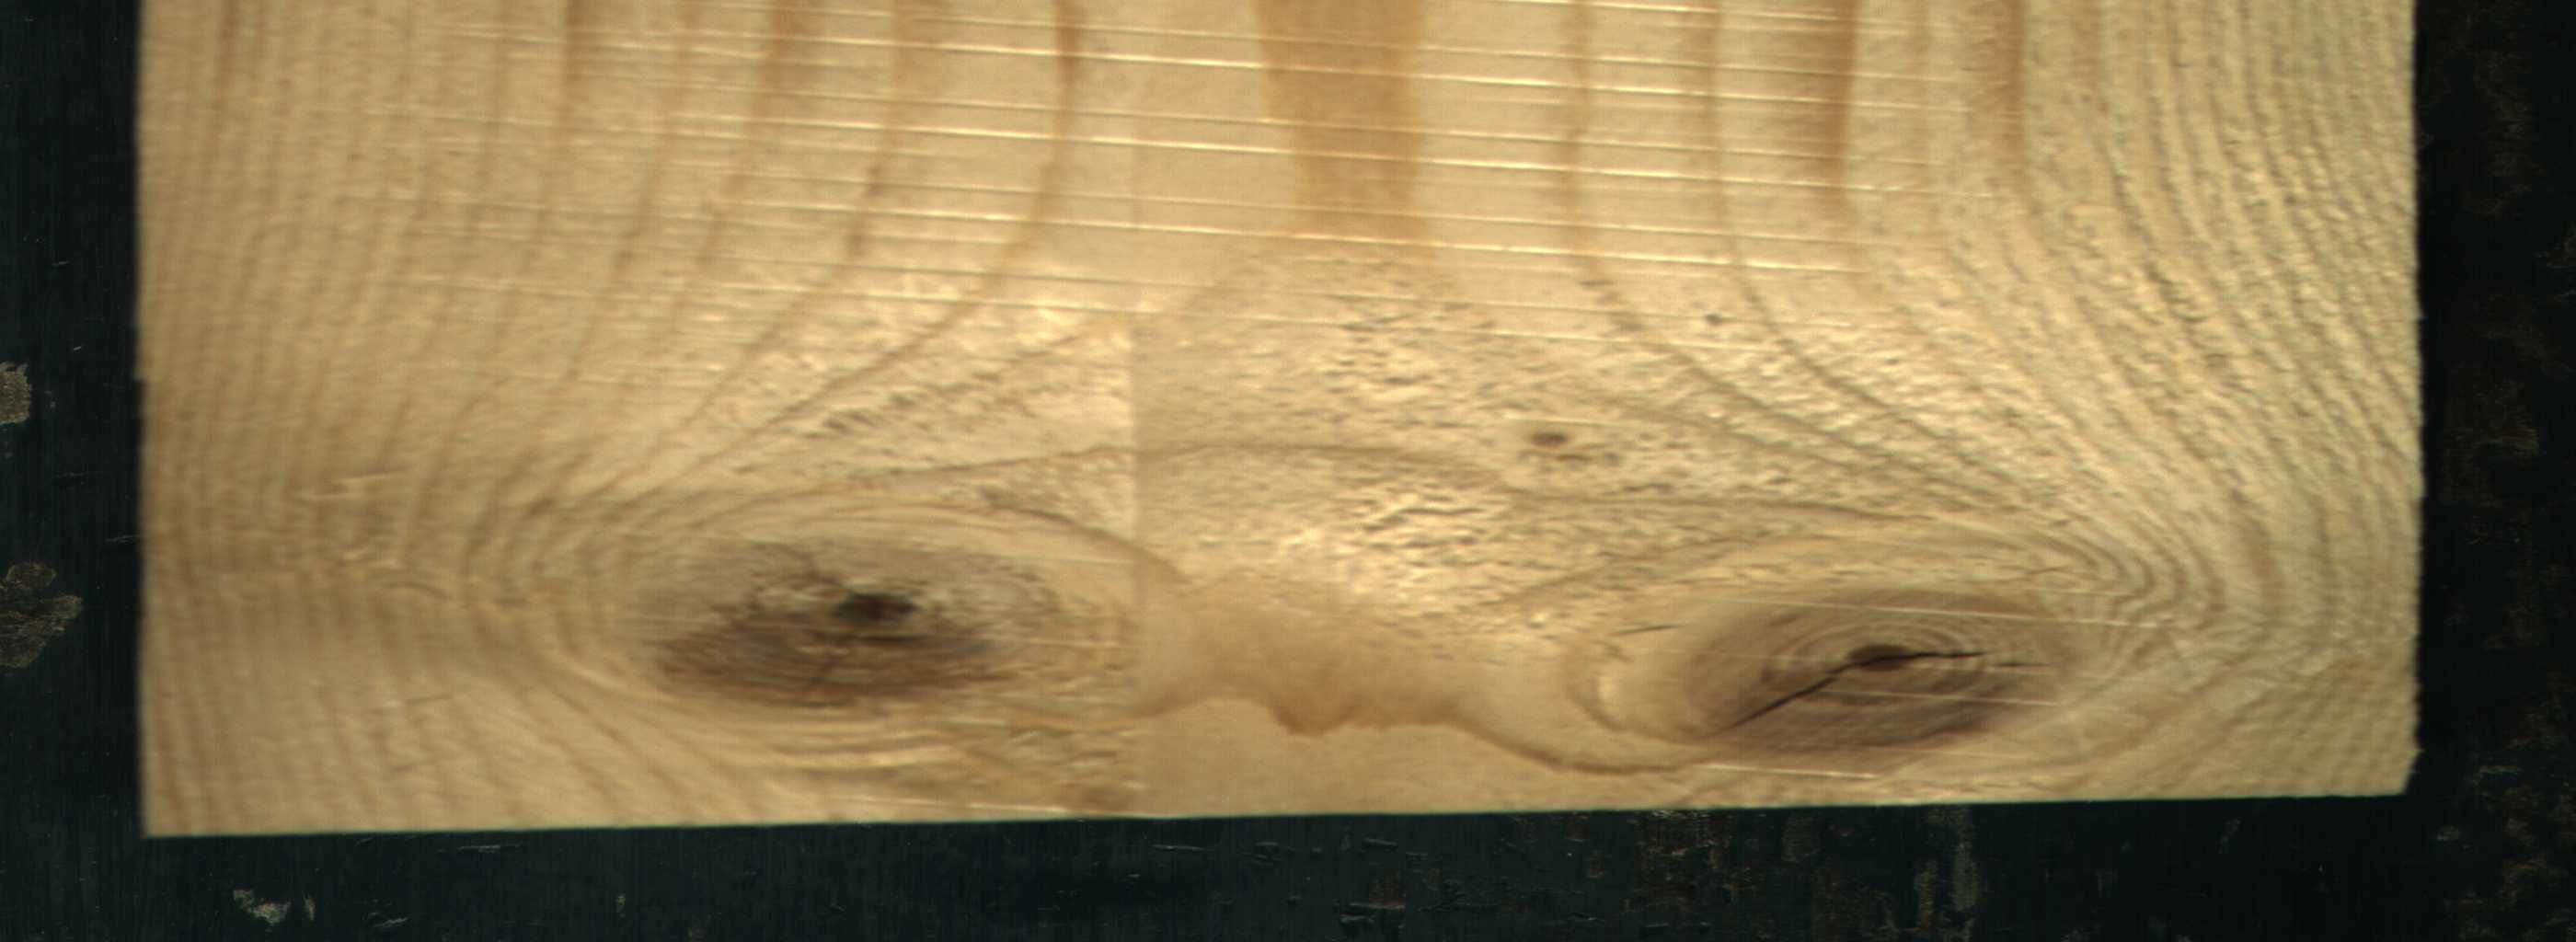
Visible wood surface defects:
knot_with_crack
Live_Knot